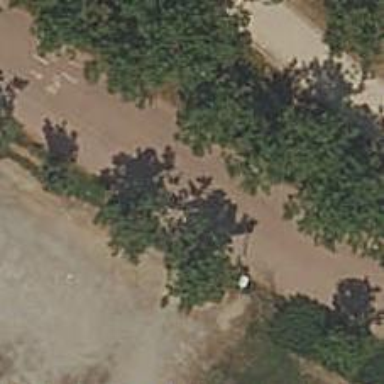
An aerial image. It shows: Paved cycleway.